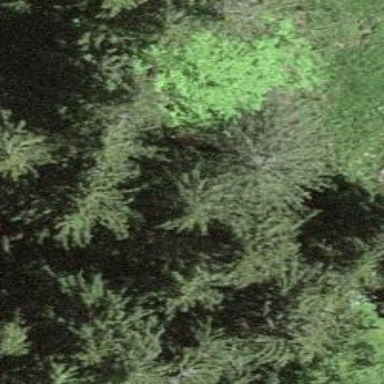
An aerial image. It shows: Forest area.